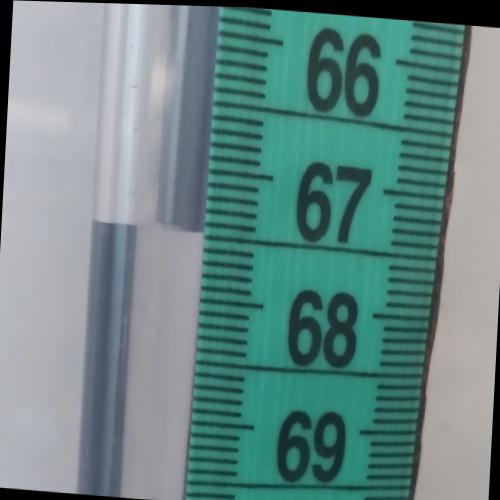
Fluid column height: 67.5 cm